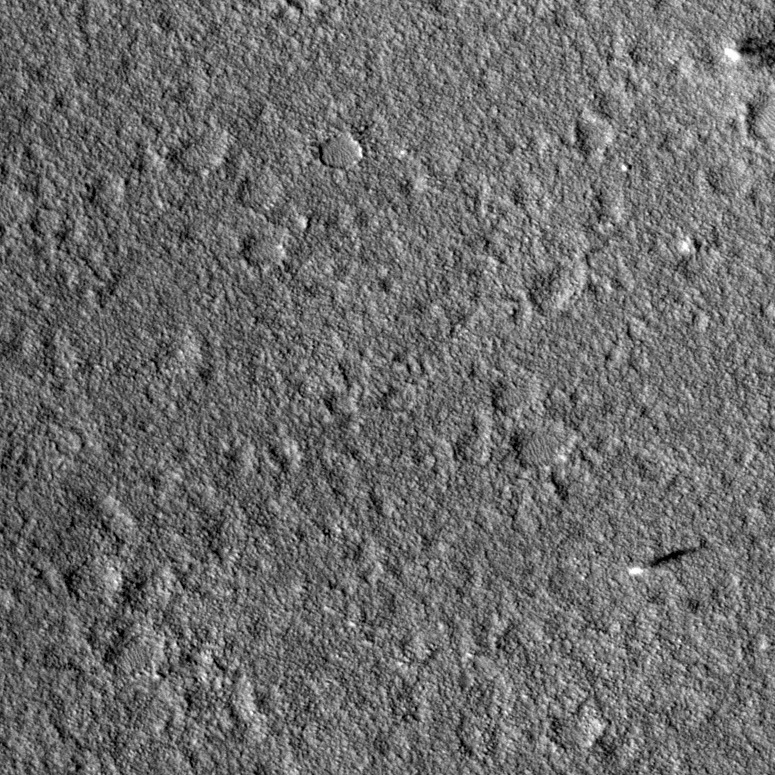
Label: dustdevil, dustdevil